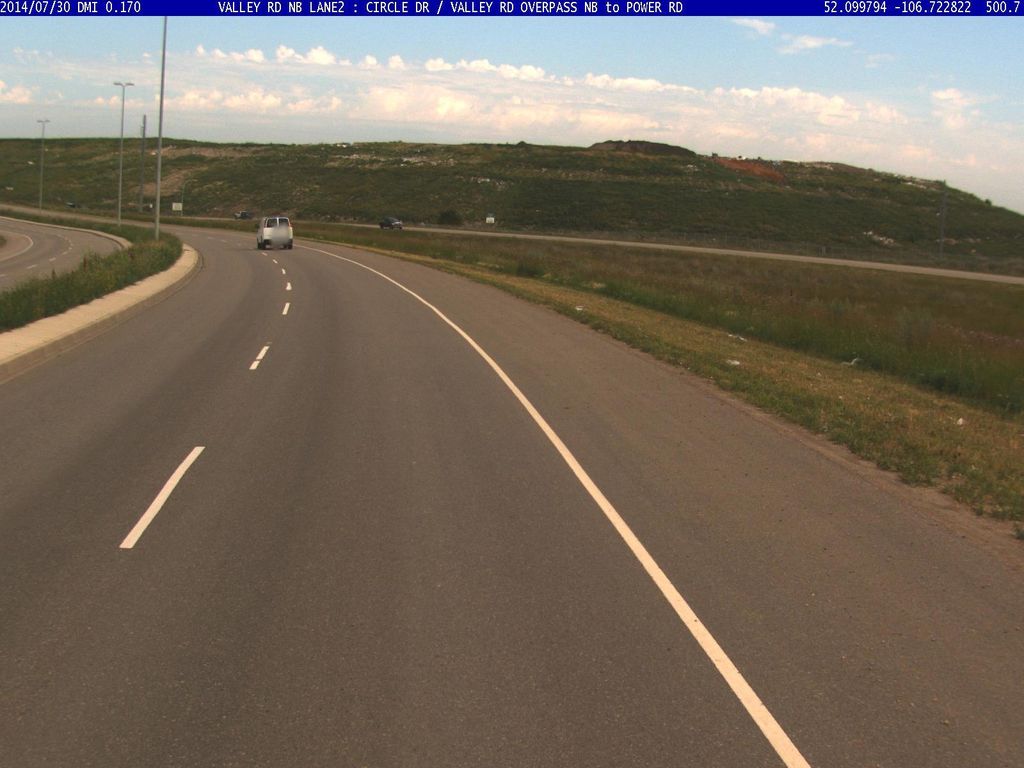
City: saskatoon